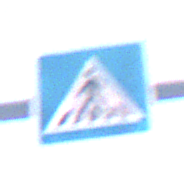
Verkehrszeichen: FussgaengerueberwegRechts
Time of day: SunriseSunset
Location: Outdoor (Urban)
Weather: Clear
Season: NotSpecified
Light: Natural